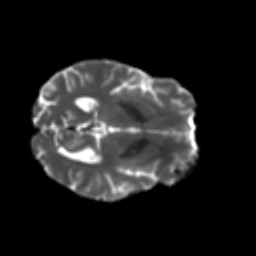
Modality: T2w
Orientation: axial
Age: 65
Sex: female
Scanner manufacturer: ge
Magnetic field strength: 3 T
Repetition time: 7.8 s
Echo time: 0.0606 s